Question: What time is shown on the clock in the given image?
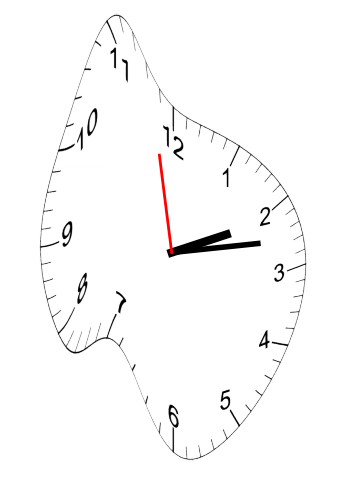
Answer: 02:12:58